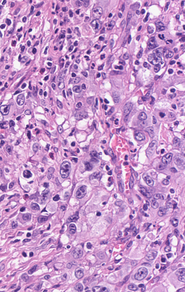
Tumor epithelial tissue: yes
Tumor-associated stroma tissue: yes
Normal tissue: no